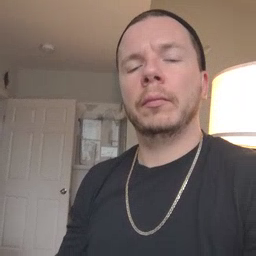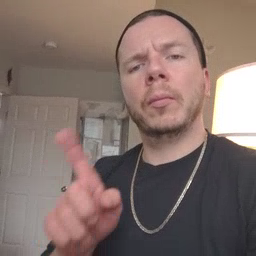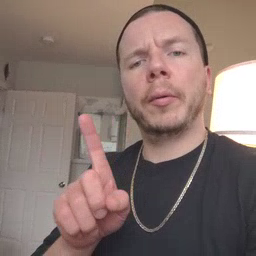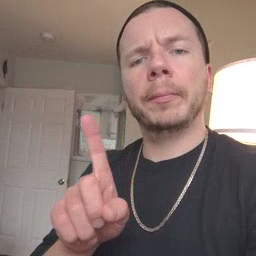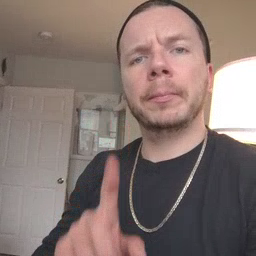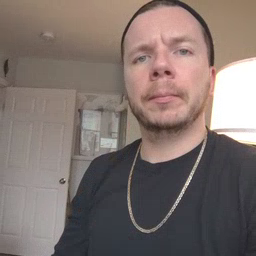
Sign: where